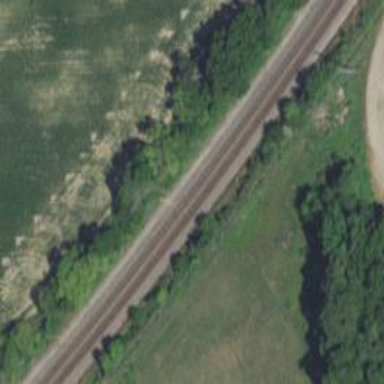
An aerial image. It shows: Railway track.